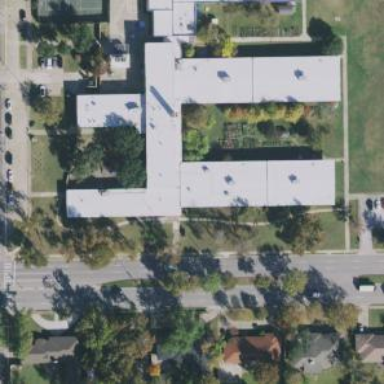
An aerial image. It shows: School building.